Question: Environment: SQL Server 2012
I need help with a maintenance query to update the 4 nulls in the following illustration. I also have a <URL>
In this example, the first SideSort null should be 7.0 because there is an existing SideId of 1 that has a value to use. The second should be 8.0.
The same goes for TopSort, however, if there isn't an existing TopId or SideId just default to 1.

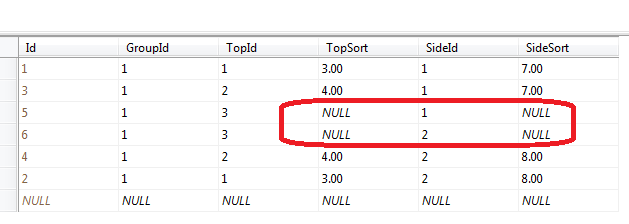
Answer: You can so it this way:
'''
update Tracker
set topSort = (select top 1 isnull(topSort, 1) from Tracker T where T.topId = Tracker.topId)
where topSort is null
update Tracker
set sideSort = (select top 1 isnull(sideSort, 1) from Tracker T where T.sideId = Tracker.sideId)
where sideSort is null
'''
As there are multiple values for the same 'topSort' and 'sideSort', I just return 'top 1' in the inner query but you may want to replace it with something else that will return just one record.